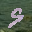
Label: 9